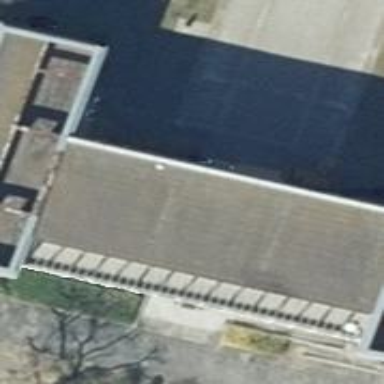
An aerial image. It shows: School.